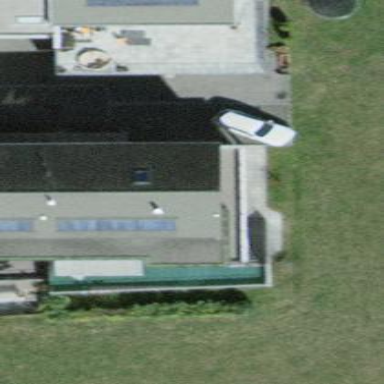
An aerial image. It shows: Semidetached house.